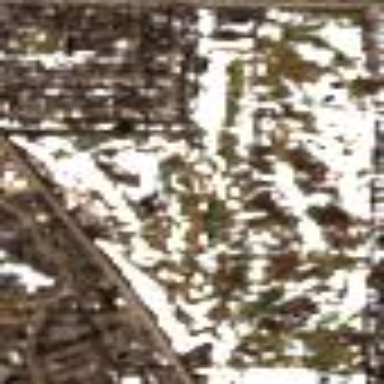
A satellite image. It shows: Golf course surrounded by greenery.